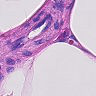
Metastatic tissue present: no